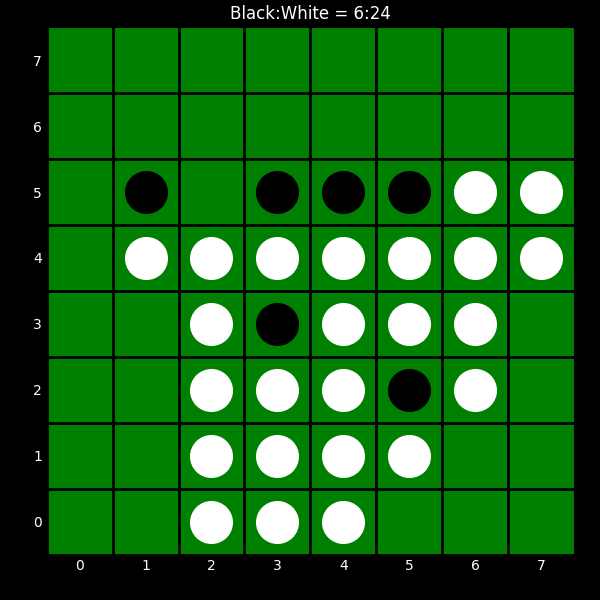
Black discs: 6
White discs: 24